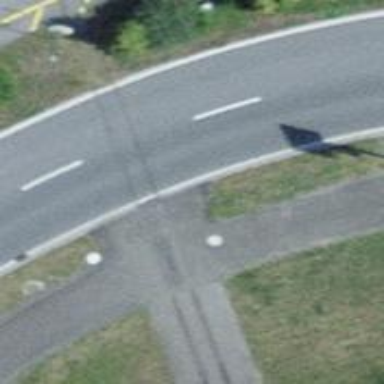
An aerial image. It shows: Railway crossing.